Field crop: maize
Growth stage: 1
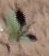
Species: datura